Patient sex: M
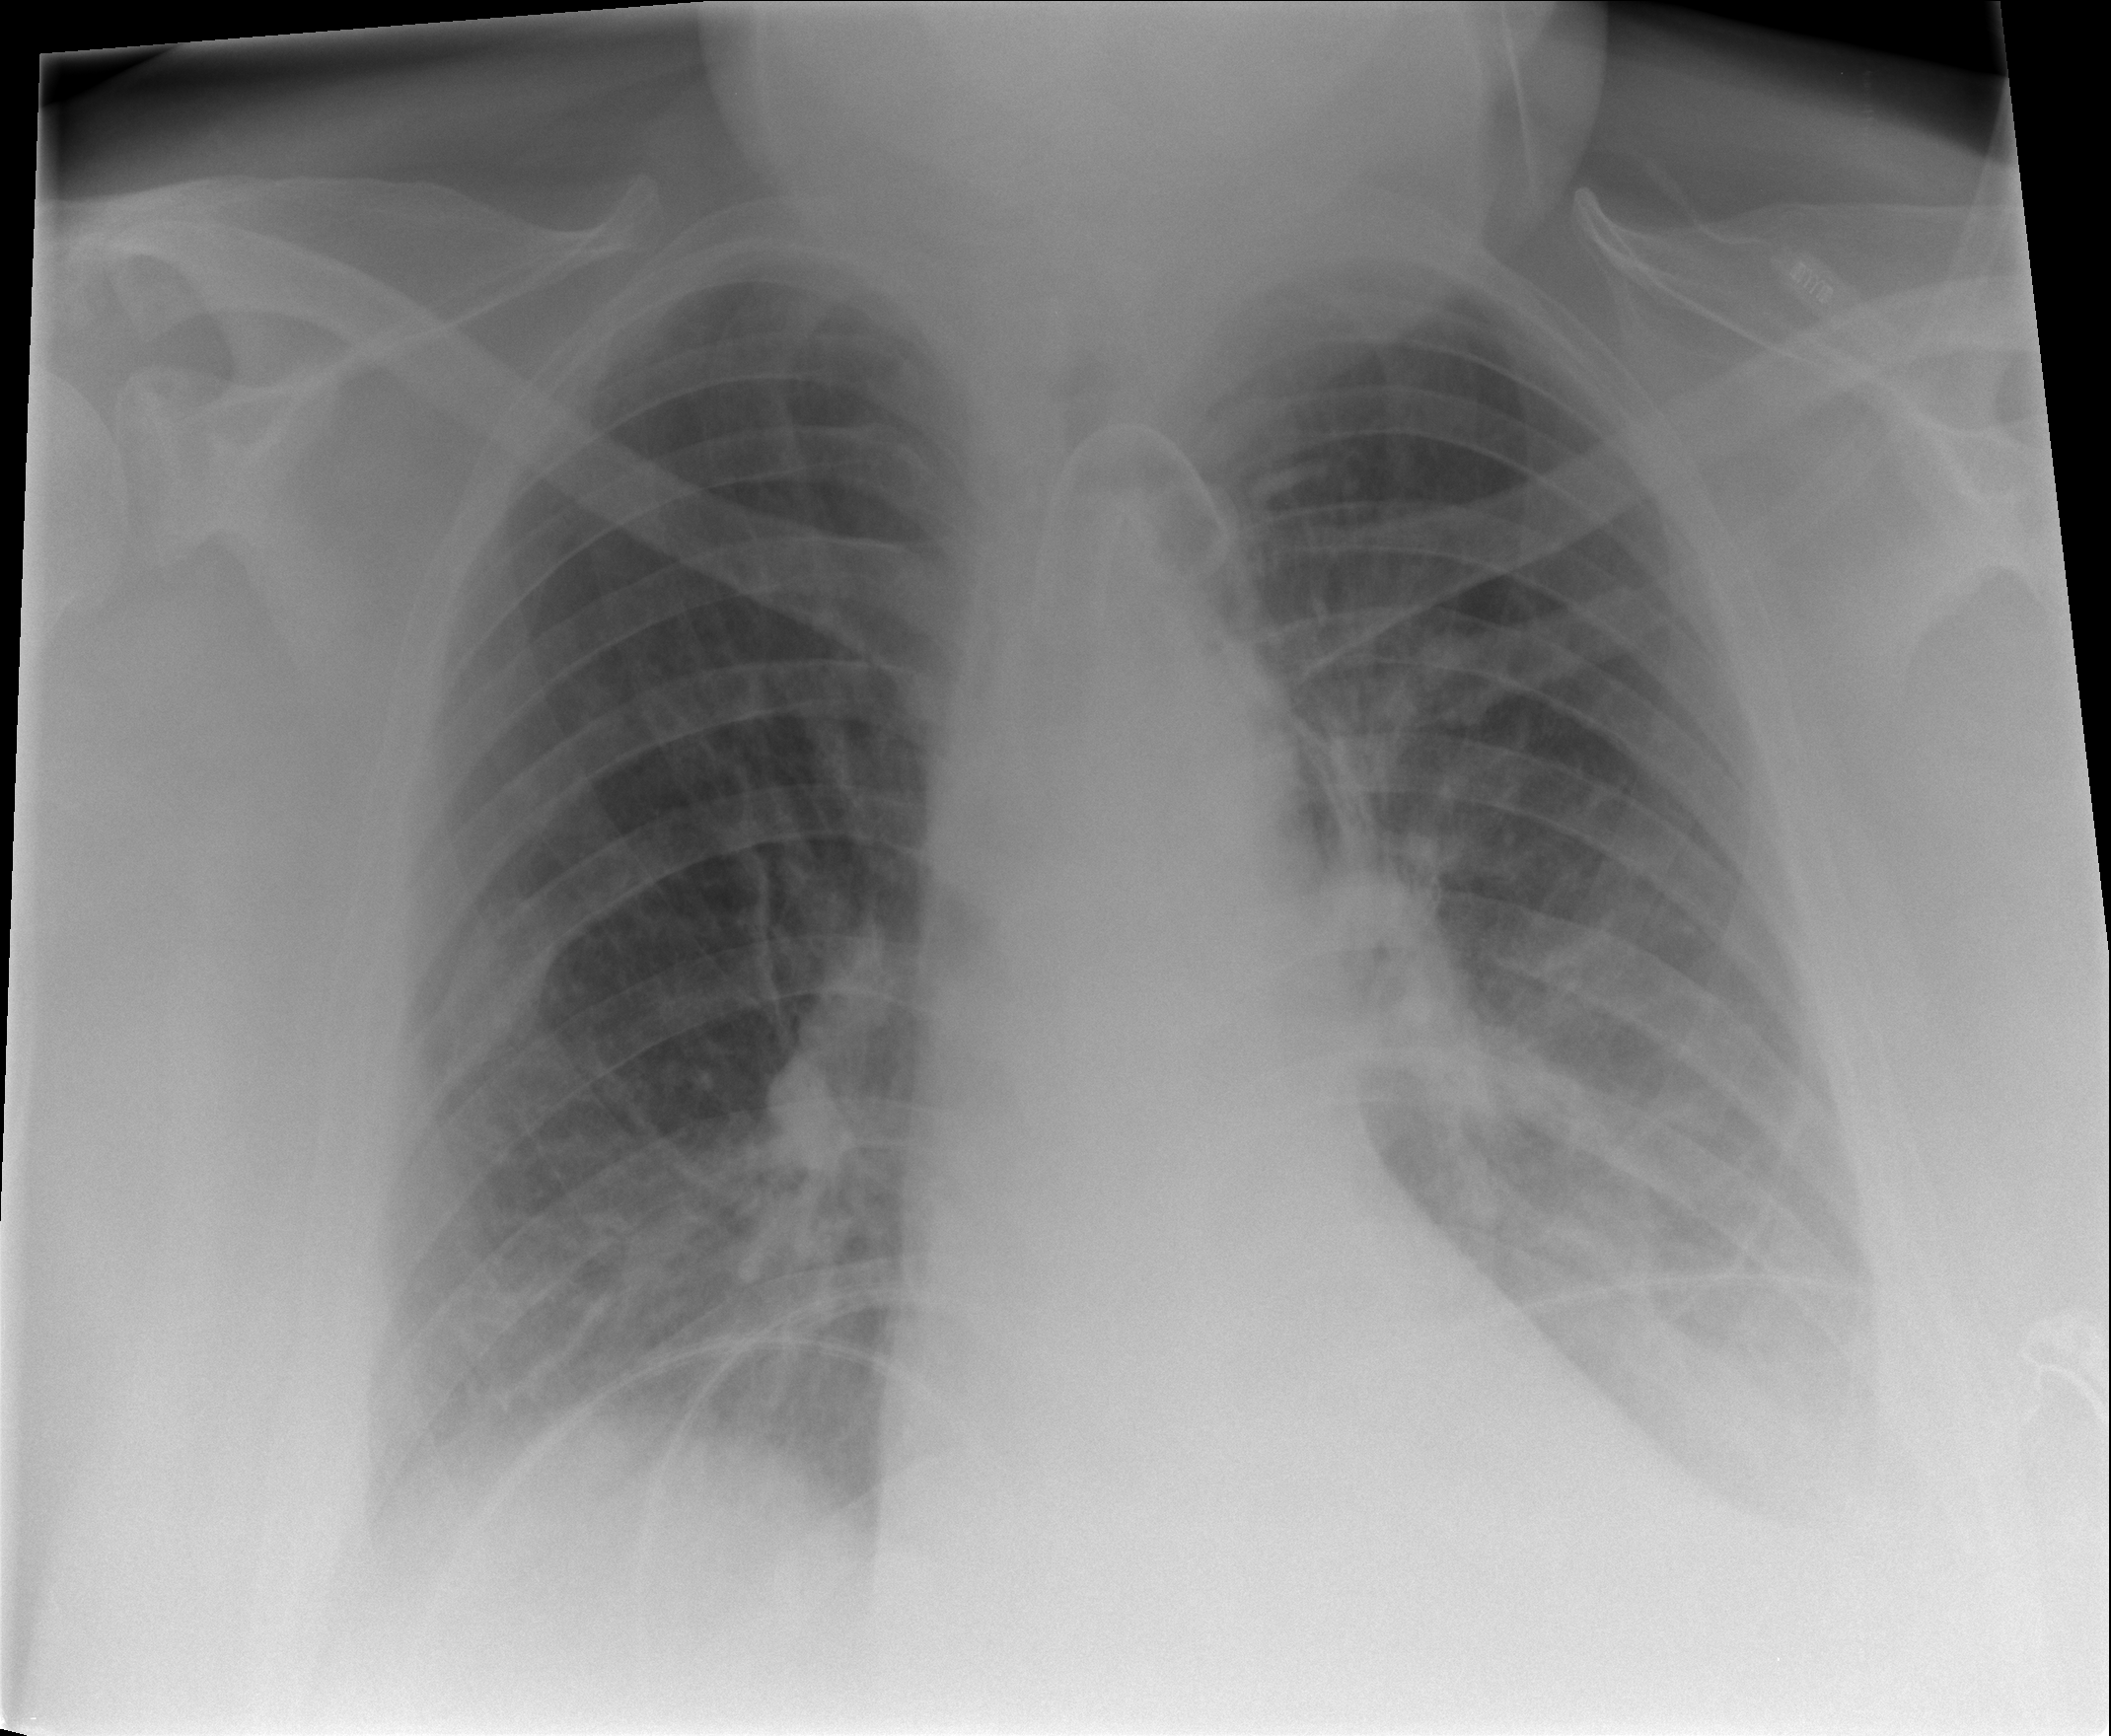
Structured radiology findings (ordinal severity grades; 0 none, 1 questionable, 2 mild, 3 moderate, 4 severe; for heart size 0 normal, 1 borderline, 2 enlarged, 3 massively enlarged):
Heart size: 2
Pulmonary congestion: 1
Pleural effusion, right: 1
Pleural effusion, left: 0
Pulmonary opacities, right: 1
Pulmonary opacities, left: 1
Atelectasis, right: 2
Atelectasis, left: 2